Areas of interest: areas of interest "Smart Equipment Industrial Park"
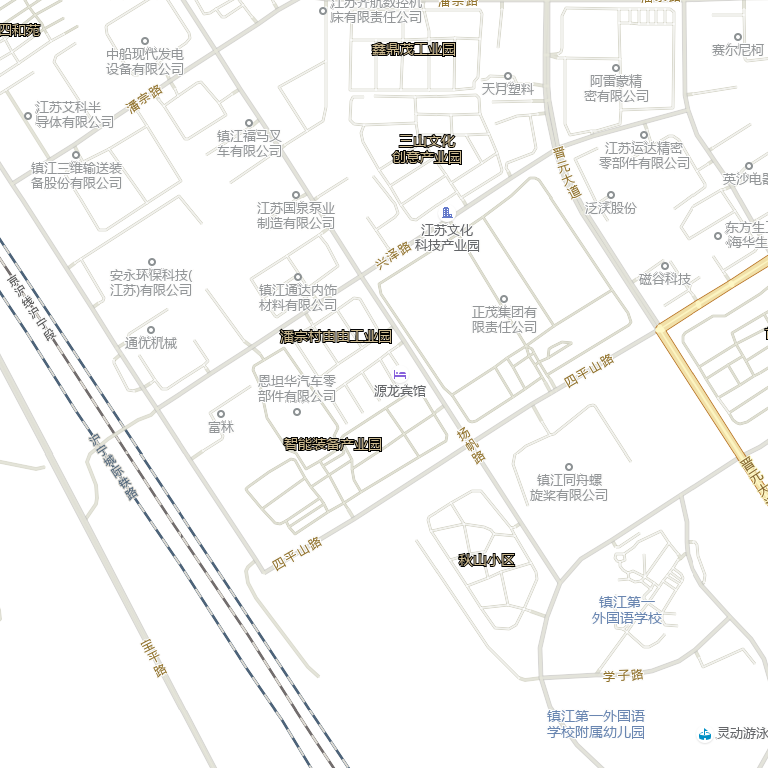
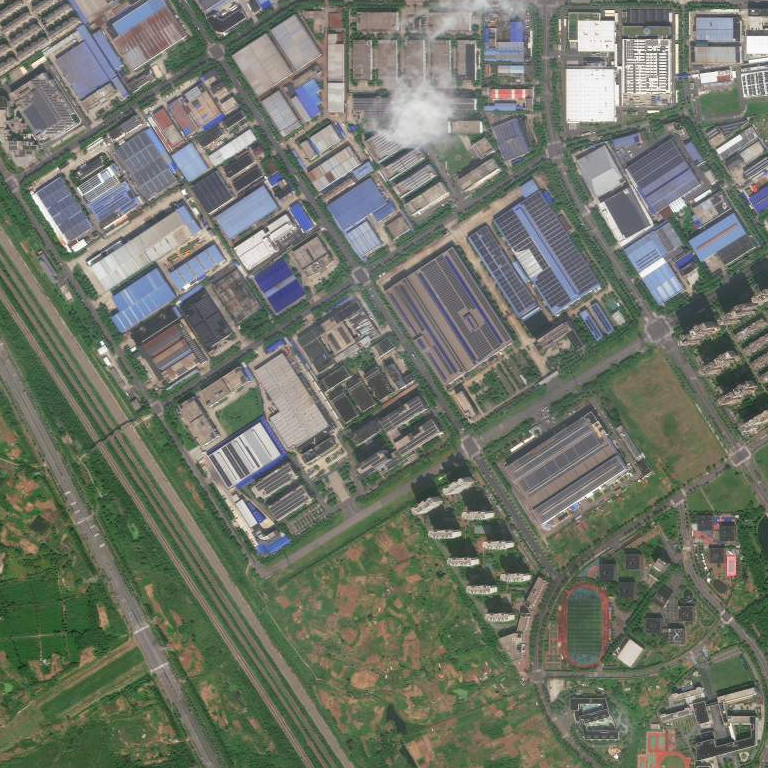